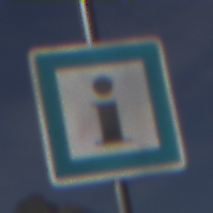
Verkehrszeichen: Informationsstelle
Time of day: MorningAfternoon
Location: Outdoor (RoadRail)
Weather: PartlyCloudy
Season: NotSpecified
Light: Natural